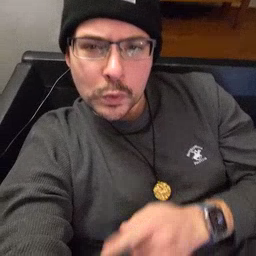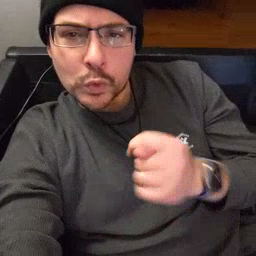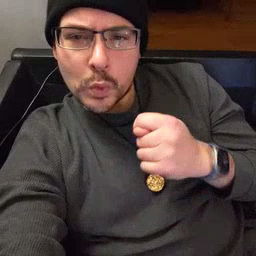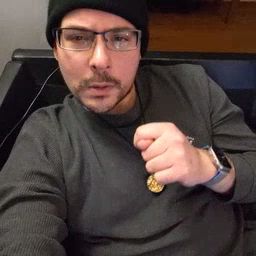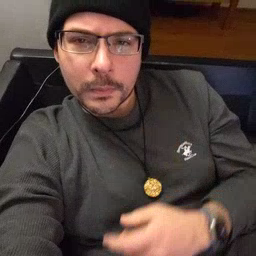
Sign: toy